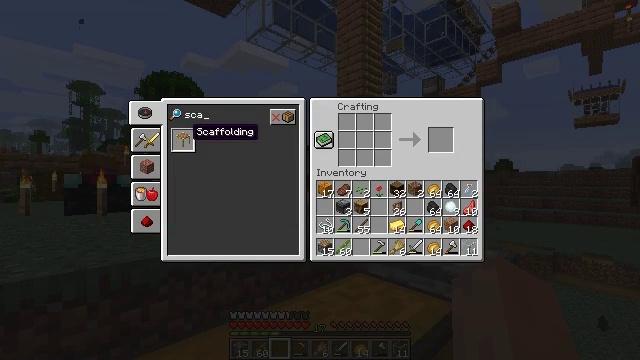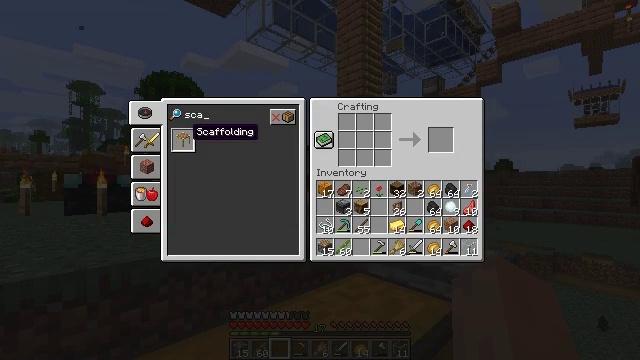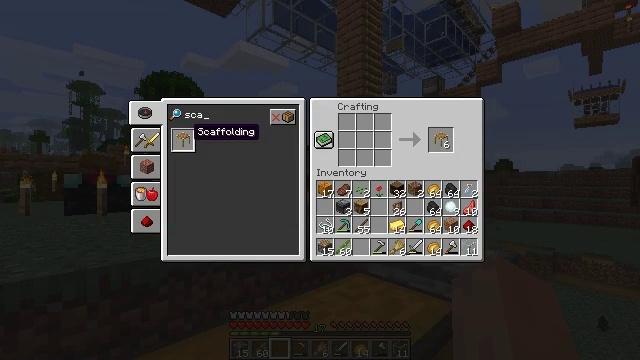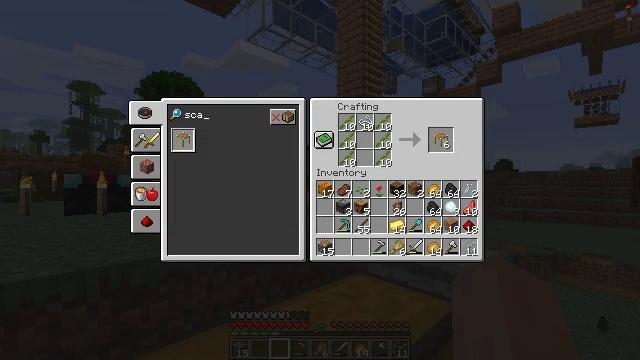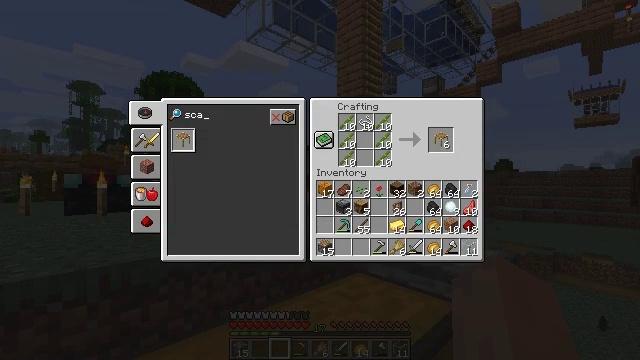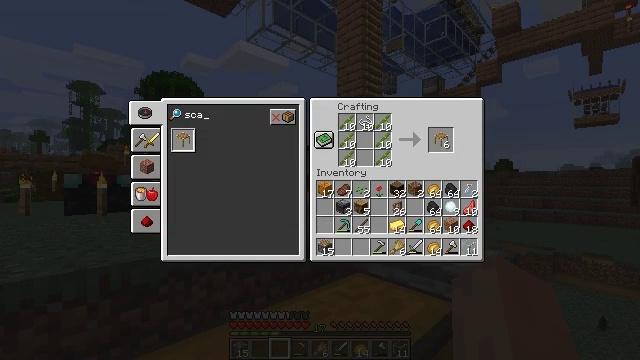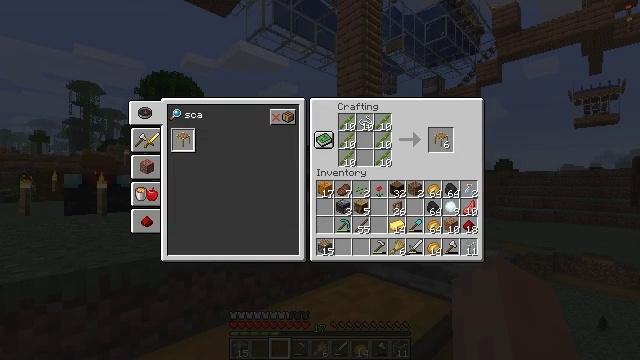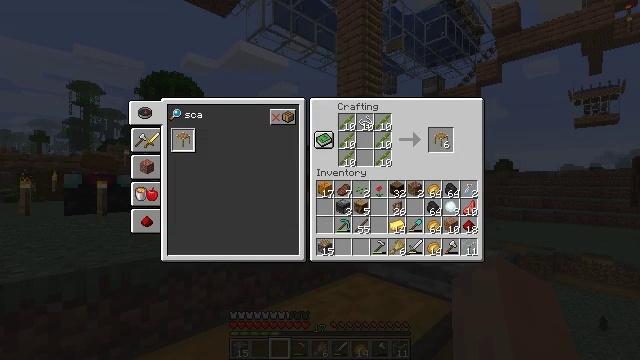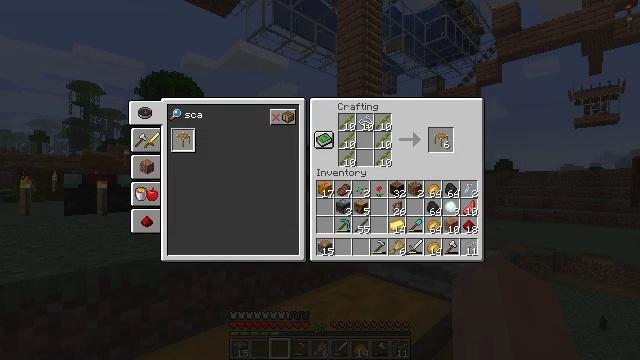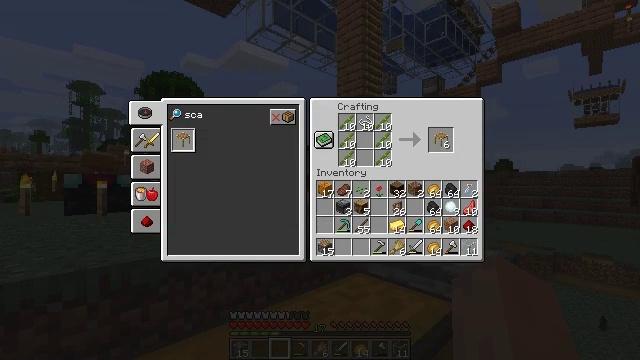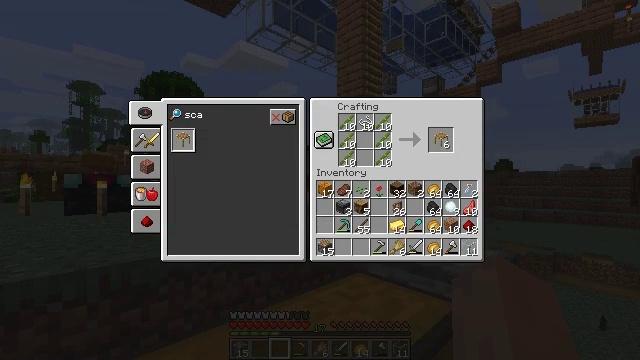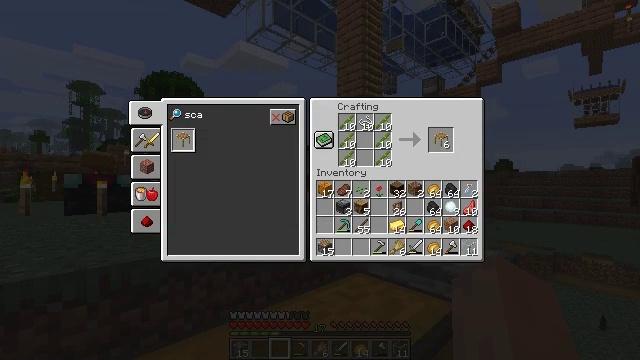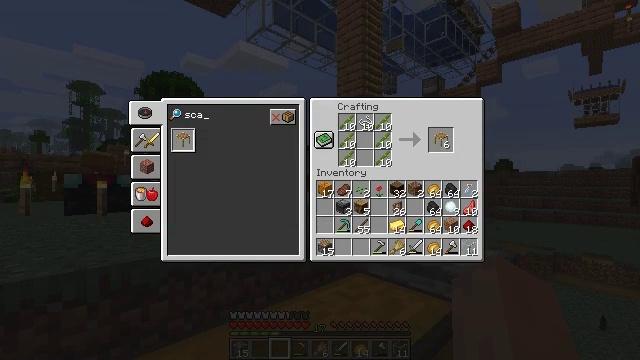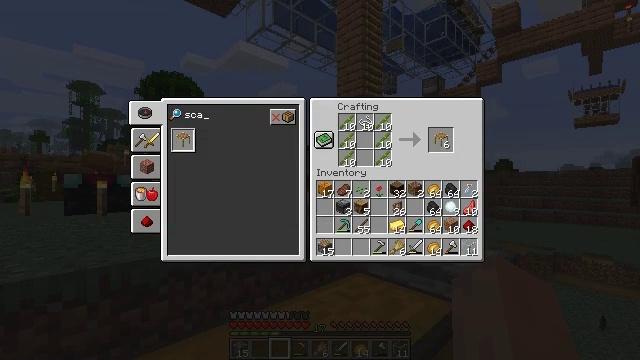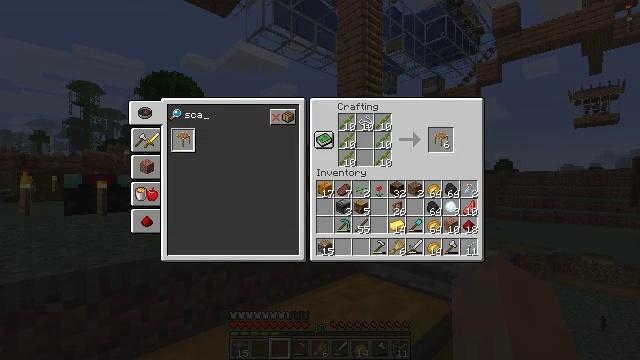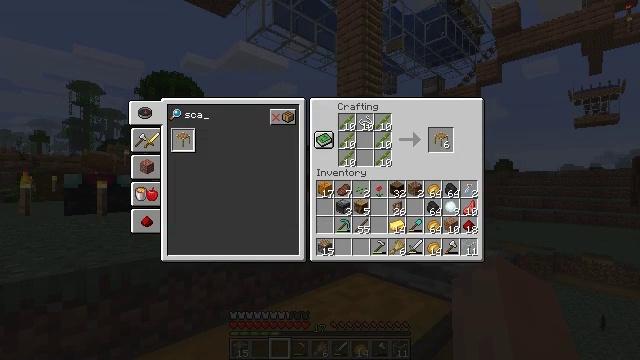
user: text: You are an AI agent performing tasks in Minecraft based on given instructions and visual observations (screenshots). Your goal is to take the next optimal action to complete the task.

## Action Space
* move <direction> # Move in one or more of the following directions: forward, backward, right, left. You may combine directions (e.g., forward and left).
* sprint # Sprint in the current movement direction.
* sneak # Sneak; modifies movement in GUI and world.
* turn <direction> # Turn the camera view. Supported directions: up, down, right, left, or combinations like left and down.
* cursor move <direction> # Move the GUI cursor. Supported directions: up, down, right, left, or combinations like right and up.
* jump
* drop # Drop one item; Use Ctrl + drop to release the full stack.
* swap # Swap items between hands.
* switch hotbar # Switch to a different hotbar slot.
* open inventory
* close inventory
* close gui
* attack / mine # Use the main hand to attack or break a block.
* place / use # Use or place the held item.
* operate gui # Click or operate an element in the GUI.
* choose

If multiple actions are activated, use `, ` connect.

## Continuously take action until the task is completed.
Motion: motion action
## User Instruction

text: Craft scaffolding at the crafting table using bamboo.
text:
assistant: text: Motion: sneak
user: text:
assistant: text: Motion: sneak
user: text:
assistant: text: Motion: sneak, cursor move right
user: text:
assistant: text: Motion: sneak, cursor move right and down
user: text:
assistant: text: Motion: sneak, cursor move right and down
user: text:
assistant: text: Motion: sneak, cursor move right
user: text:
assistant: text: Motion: sneak, cursor move right
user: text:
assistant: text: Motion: sneak, cursor move right
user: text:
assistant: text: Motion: sneak, cursor move right
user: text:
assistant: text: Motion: sneak
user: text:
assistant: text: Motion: sneak, cursor move up
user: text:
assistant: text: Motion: sneak
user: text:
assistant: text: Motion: sneak
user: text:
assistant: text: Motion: sneak
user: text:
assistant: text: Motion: sneak
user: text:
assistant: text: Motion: sneak, cursor move left
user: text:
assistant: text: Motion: sneak
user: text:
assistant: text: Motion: sneak
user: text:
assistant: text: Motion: sneak
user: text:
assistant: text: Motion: sneak
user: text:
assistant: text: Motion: sneak
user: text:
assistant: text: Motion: sneak
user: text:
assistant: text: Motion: sneak
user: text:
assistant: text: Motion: sneak
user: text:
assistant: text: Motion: sneak
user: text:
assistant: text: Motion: sneak
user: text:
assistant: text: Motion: sneak, operate gui
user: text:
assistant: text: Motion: sneak, operate gui
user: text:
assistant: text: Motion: sneak
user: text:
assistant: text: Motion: sneak